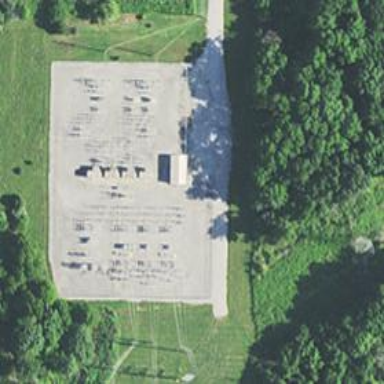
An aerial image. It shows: Power substation.